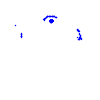
Particle: pion